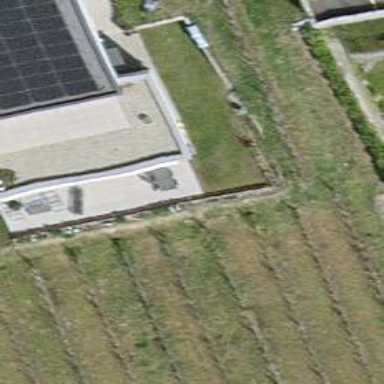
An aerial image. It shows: Vineyard.